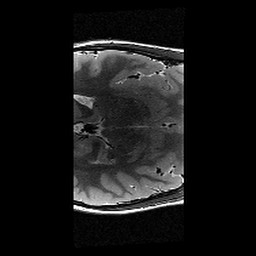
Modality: T2w
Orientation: axial
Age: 10
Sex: female
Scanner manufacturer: siemens
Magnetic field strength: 3 T
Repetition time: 9.23 s
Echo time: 0.067 s